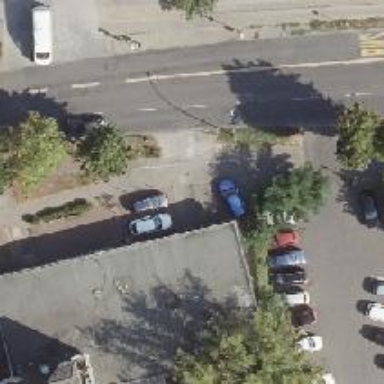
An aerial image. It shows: Car rental service.